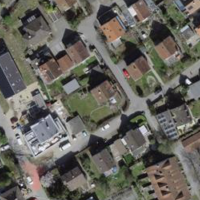
EUNIS habitat code: 54
Species observed at this site:
Datura stramonium